Question: I am trying to turn a mock-up into a page with css but I'm not sure if there are some tricks I am missing due to inexperience. The image below is what I want. I want the char menu to take up a fixed width but I want the editing menu to stretch as the browser window is re-sized.

I don't seem to be able to use percentages for sizing the fluid part since it will either overflow under the chat box or make white space between it.
Any help will be greatly appreciated!
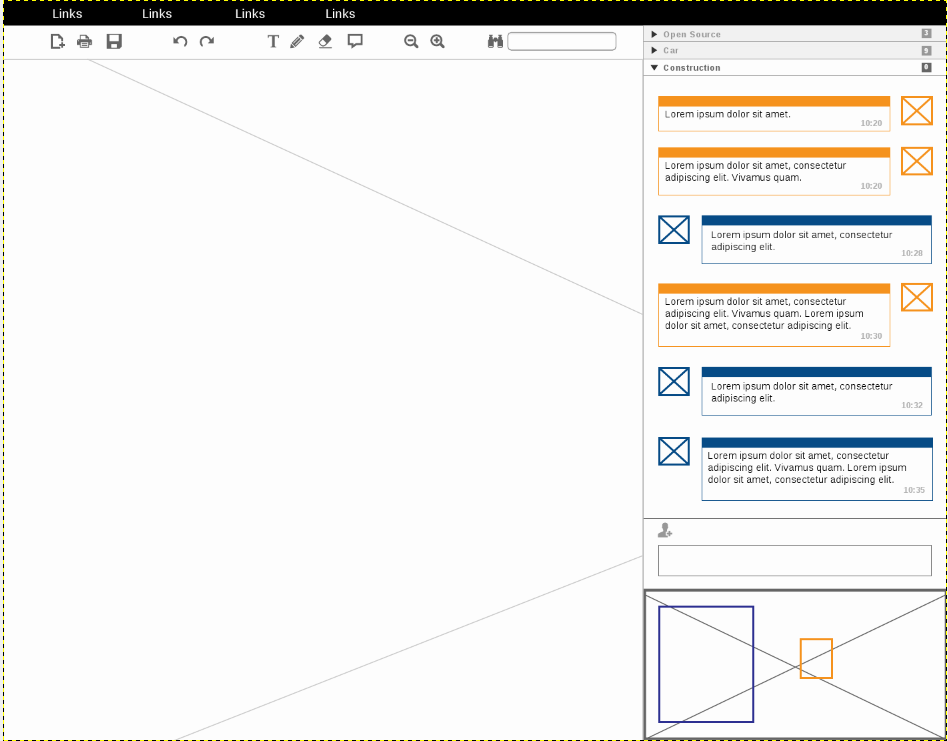
Answer: '''
*{margin:0; padding:0;}
html,body{width:100%; height:100%;}
.image{background:lightblue; height:100%; margin-right:200px;}
.menu{width:200px; height:100%; background:salmon; position:absolute; top:0; right:0;}
'''
<URL>